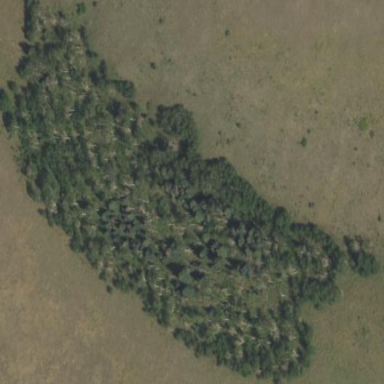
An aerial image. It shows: Dense woodland.